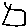
Label: triangle